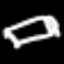
Label: bed